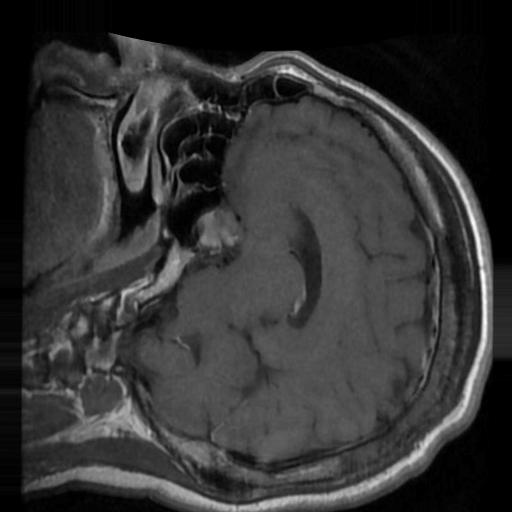
Label: brain_tumor